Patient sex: F
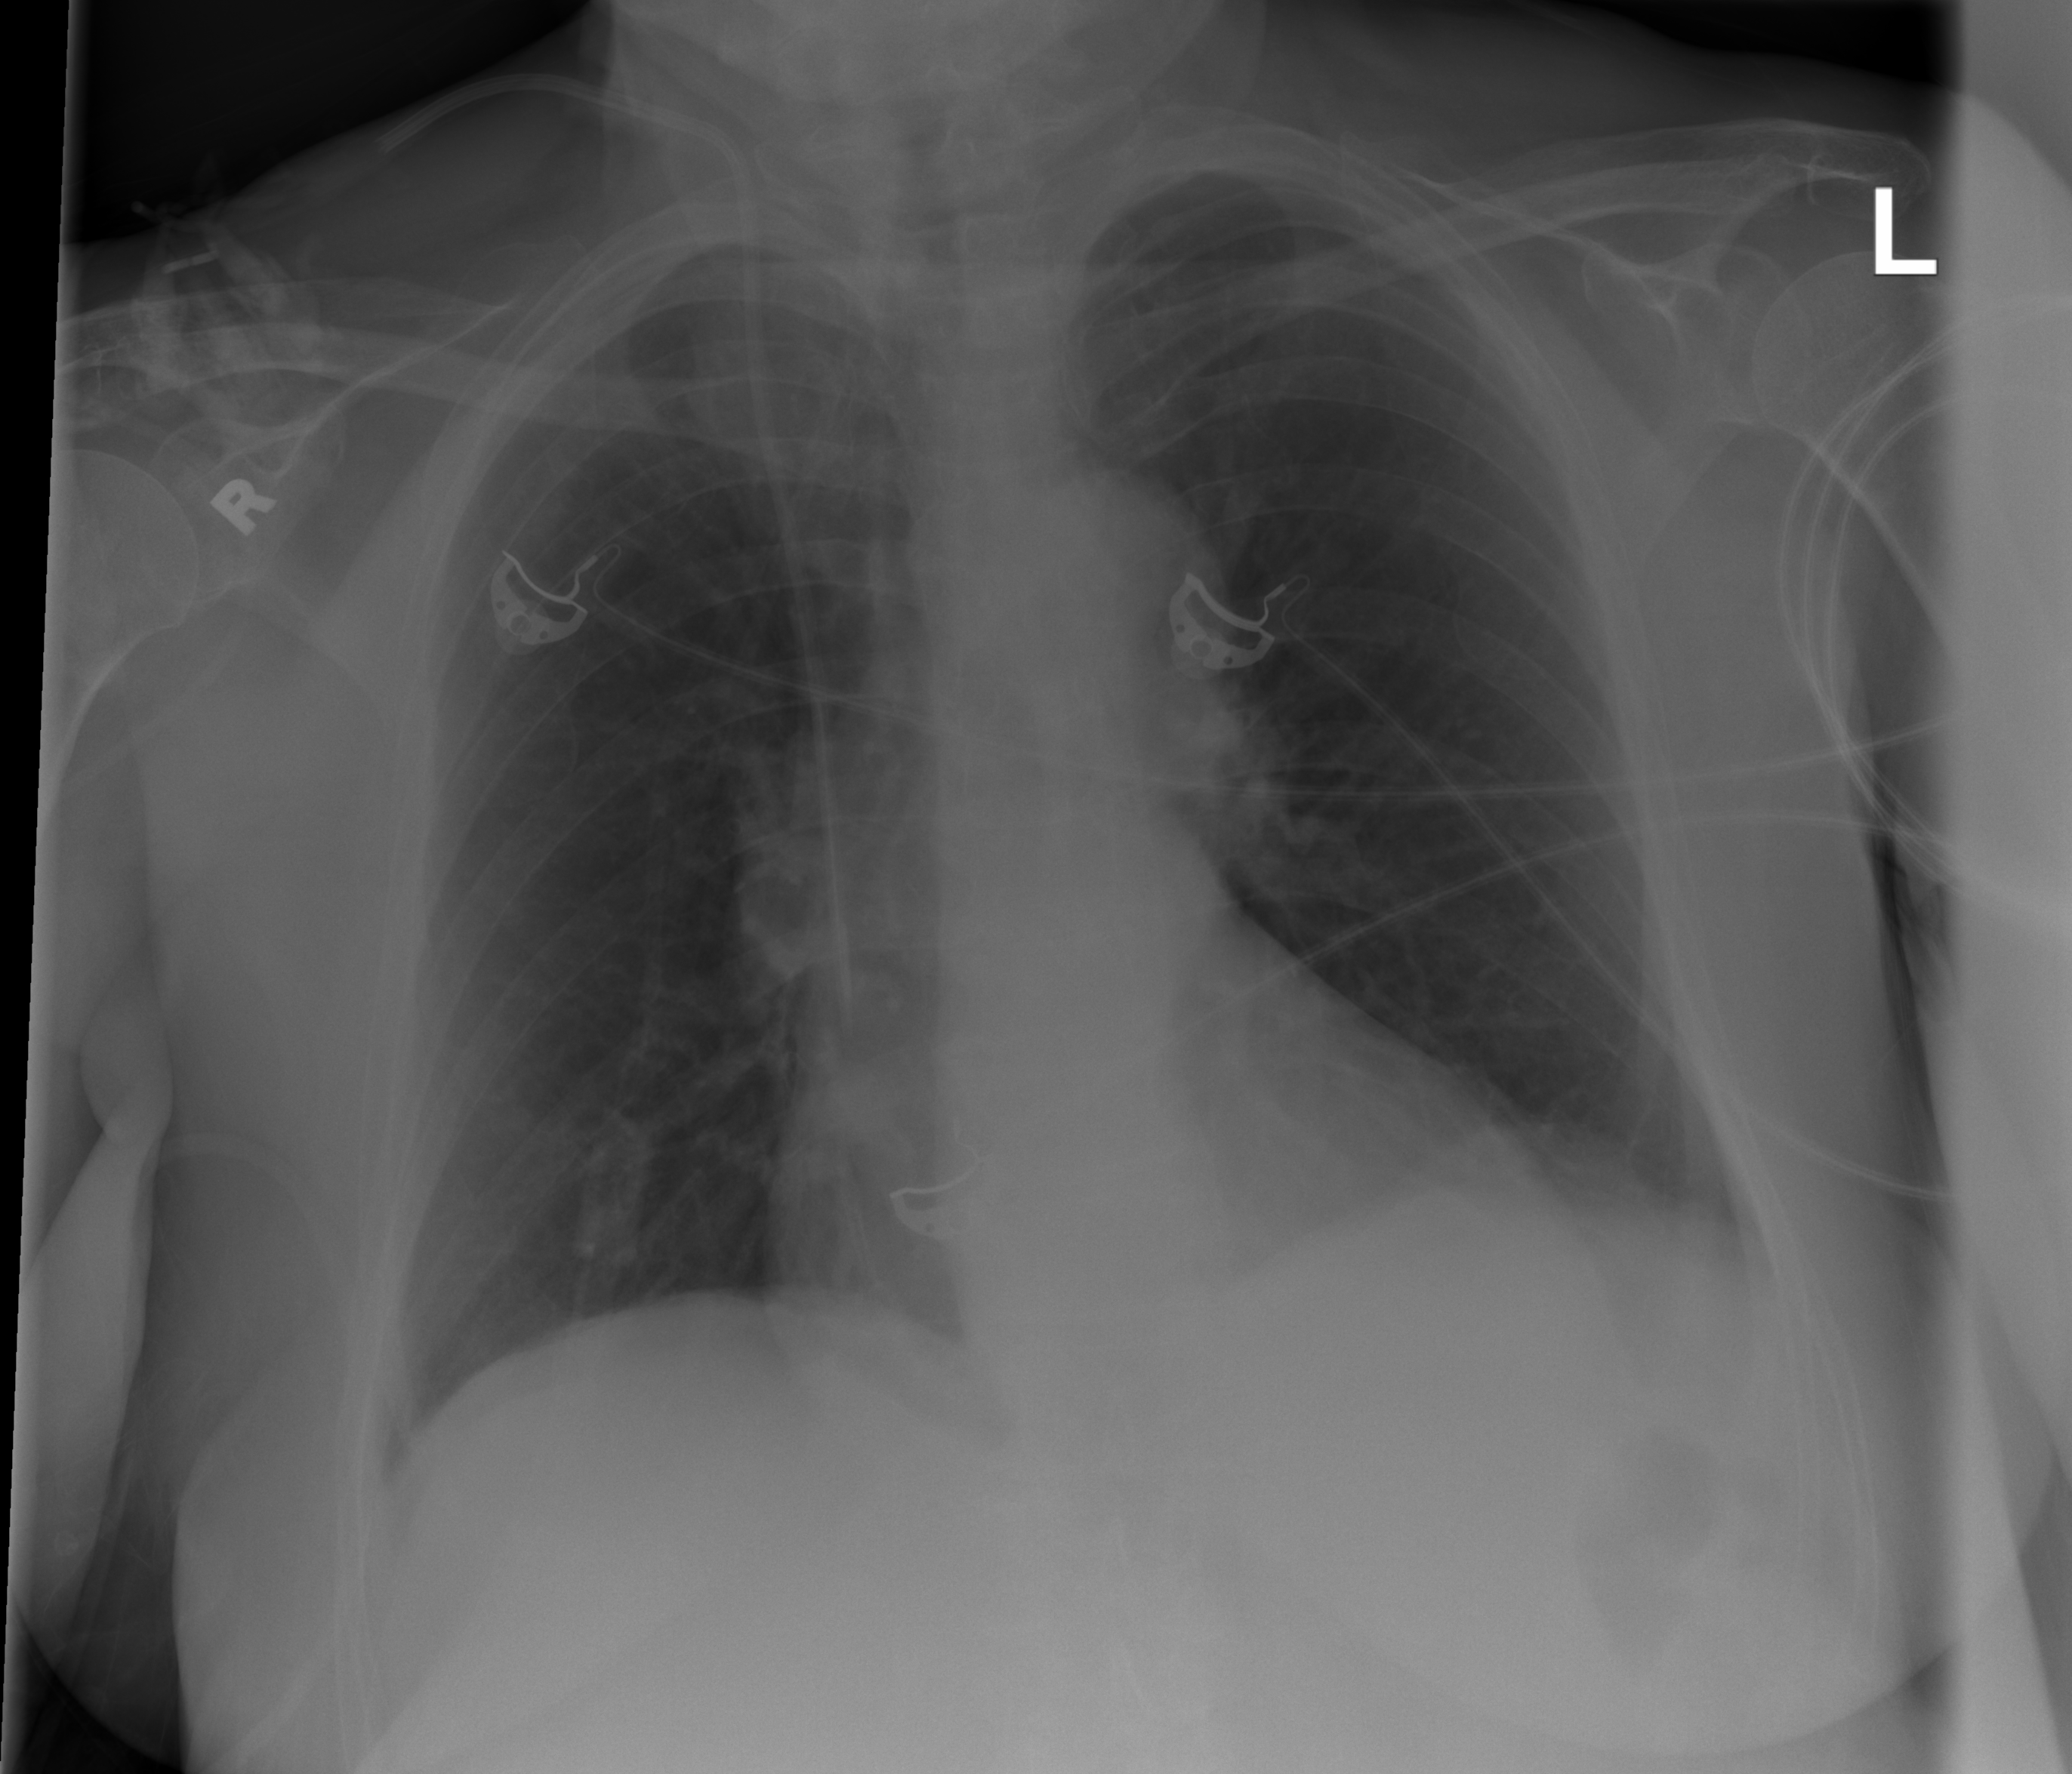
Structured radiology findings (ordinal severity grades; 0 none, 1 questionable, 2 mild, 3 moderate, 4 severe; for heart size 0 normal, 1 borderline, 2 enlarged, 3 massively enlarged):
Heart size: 0
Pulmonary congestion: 0
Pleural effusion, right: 0
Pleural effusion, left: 0
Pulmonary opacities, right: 0
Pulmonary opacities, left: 0
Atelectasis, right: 0
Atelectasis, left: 2